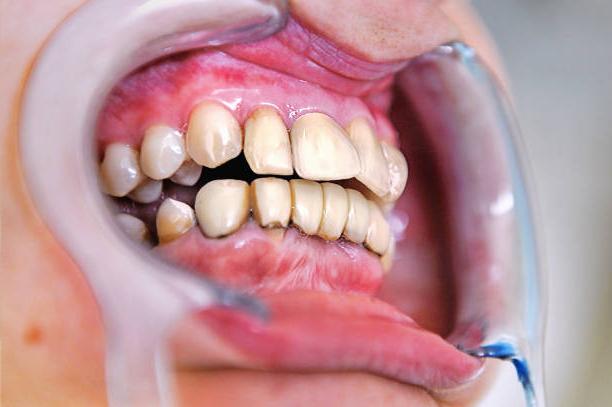
Condition: Gingivitis